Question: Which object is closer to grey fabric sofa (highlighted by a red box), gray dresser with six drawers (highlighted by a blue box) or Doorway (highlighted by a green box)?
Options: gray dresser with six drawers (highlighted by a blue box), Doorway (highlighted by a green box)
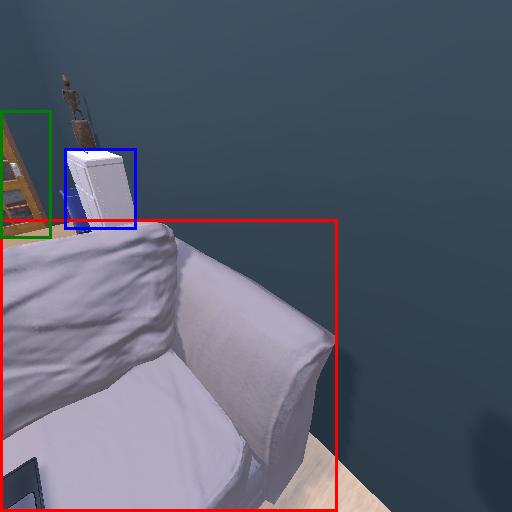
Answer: gray dresser with six drawers (highlighted by a blue box)